Field crop: maize
Growth stage: 2
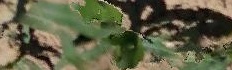
Species: maize